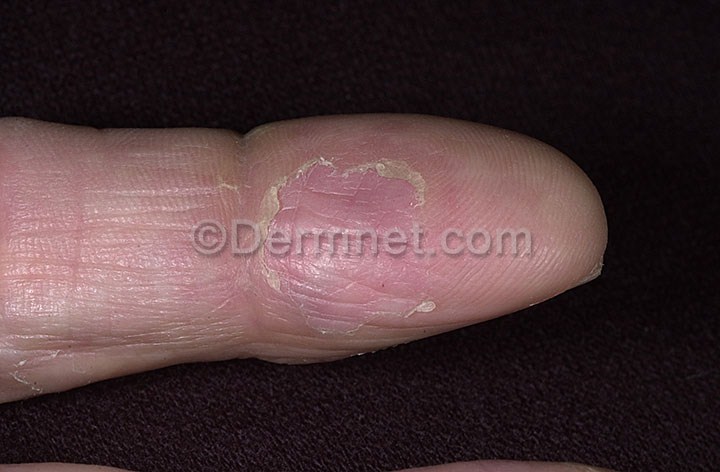
Disease: Eczema Photos